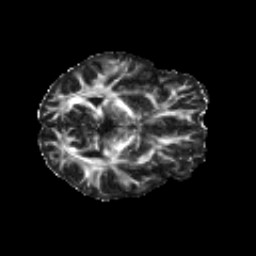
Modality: FA
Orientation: axial
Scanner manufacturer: siemens
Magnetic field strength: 3 T
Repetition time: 4.16 s
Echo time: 0.0806 s